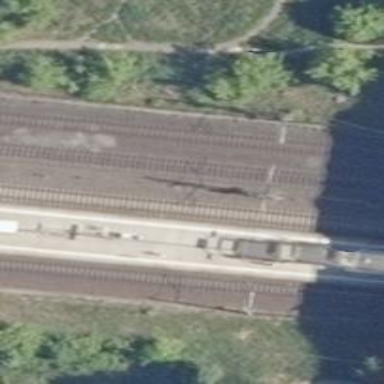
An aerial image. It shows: Platform edge at railway station.